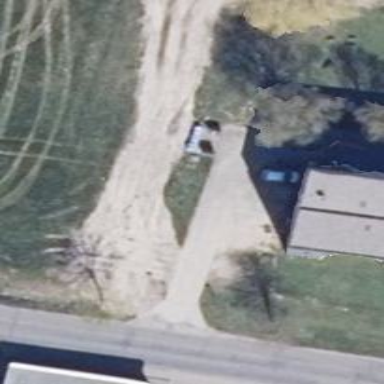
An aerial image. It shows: Concrete driveway.